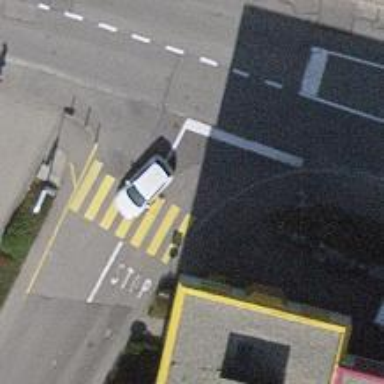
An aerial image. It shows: Crossing on footway.